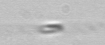
Label: Bacillariophyceae